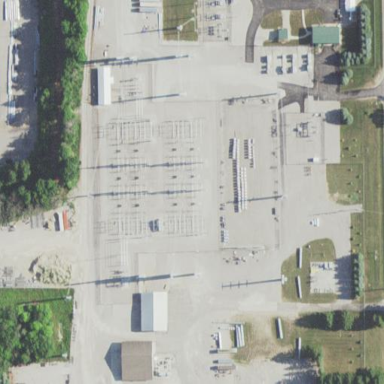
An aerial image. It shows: Transmission-level power substation.